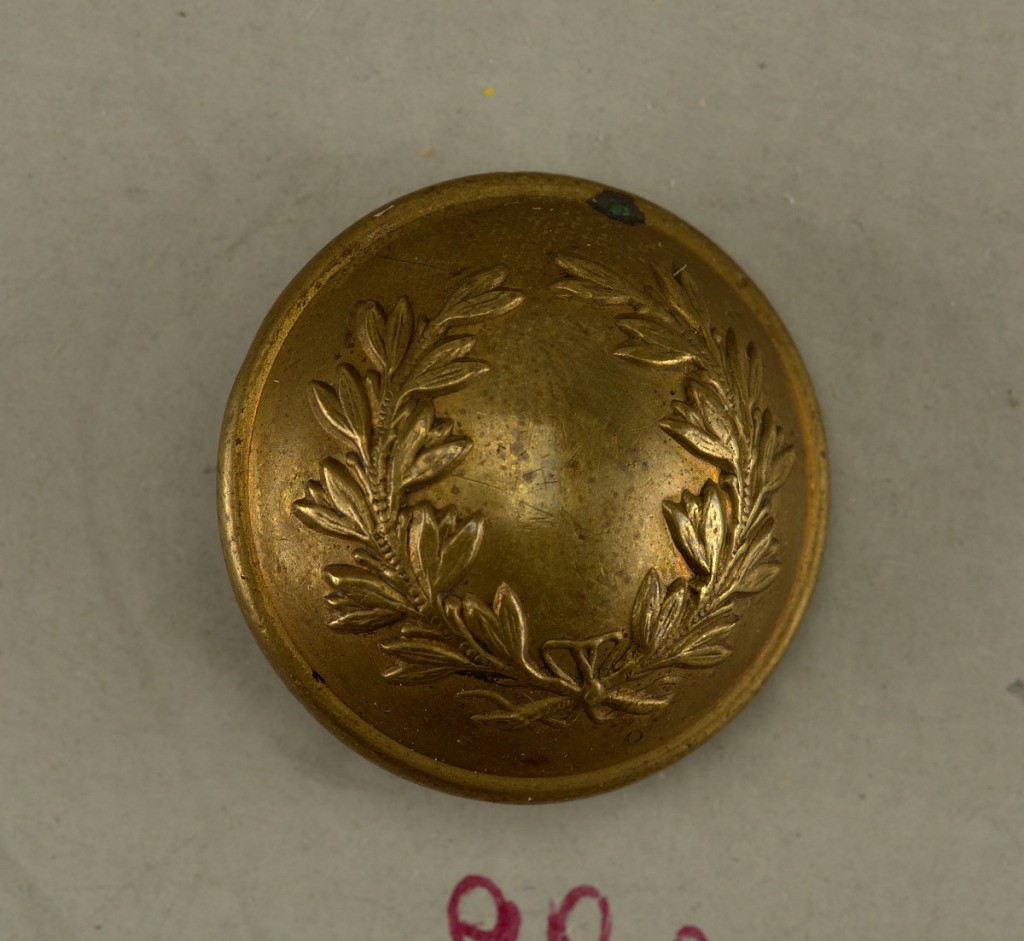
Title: Button
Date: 19th century
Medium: Brass
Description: Convex buttons showing crossed laurel sprays tied with ribbon.

On card J